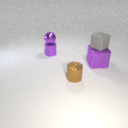
small purple metal cylinder to the left of large purple metal cube